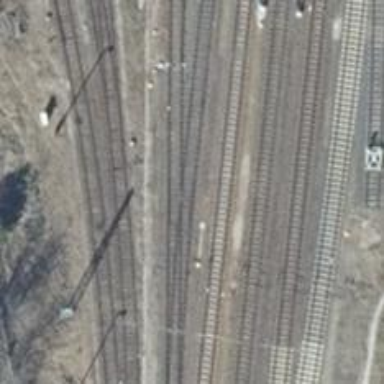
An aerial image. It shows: Railway yard used for servicing trains.